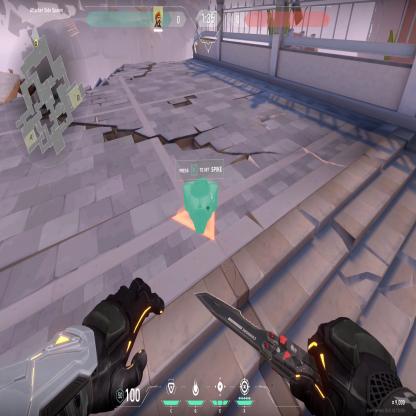
Label: dropped spike